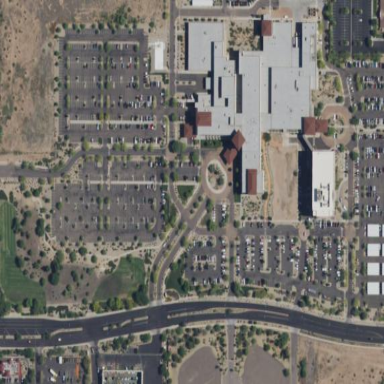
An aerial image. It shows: Hospital providing healthcare services.